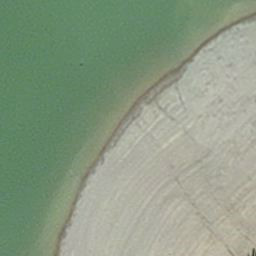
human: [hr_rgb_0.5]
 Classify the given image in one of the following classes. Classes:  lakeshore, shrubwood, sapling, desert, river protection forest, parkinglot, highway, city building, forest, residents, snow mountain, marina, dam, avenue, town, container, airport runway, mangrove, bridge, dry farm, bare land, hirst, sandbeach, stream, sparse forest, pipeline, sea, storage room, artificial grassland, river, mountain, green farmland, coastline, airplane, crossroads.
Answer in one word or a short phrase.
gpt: hirst